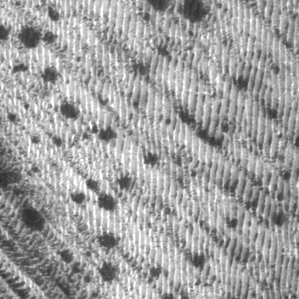
Label: frost